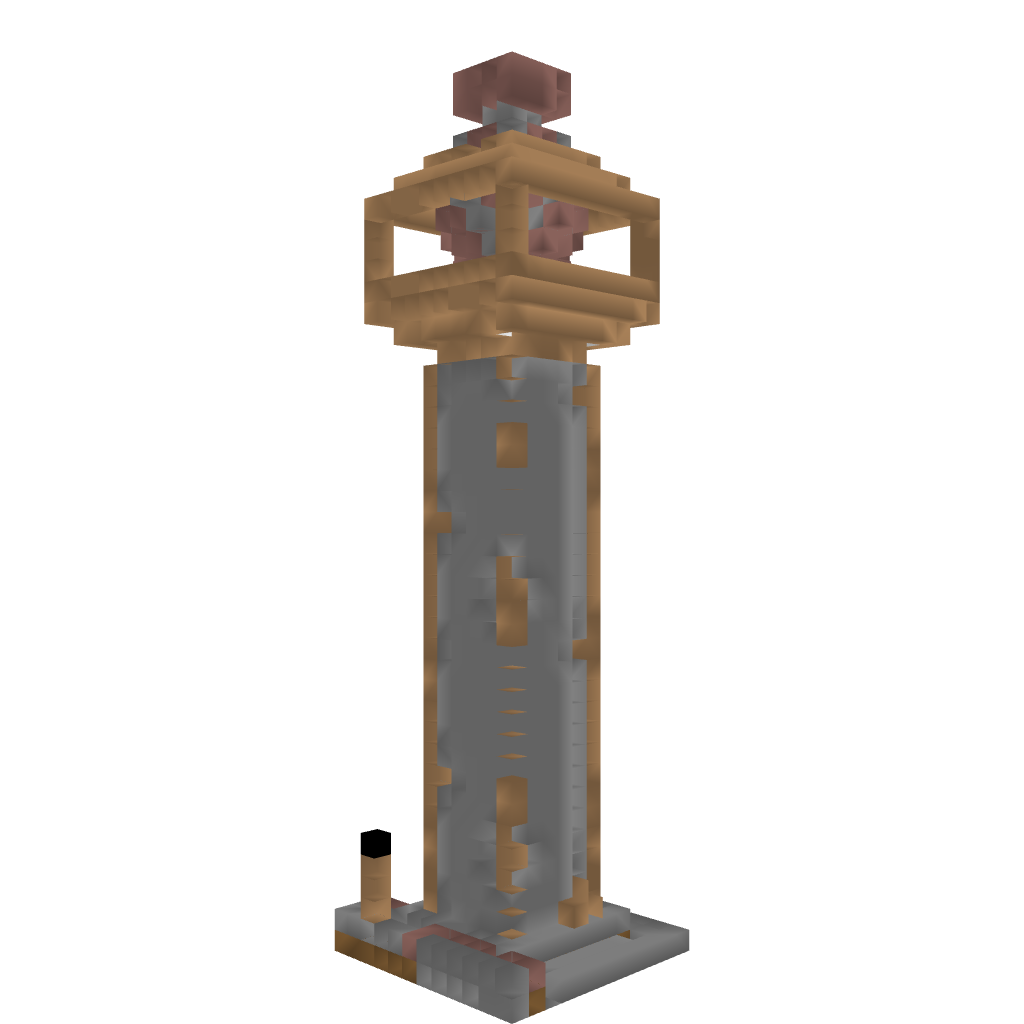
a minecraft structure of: Wood and Stone Watchtower high quality